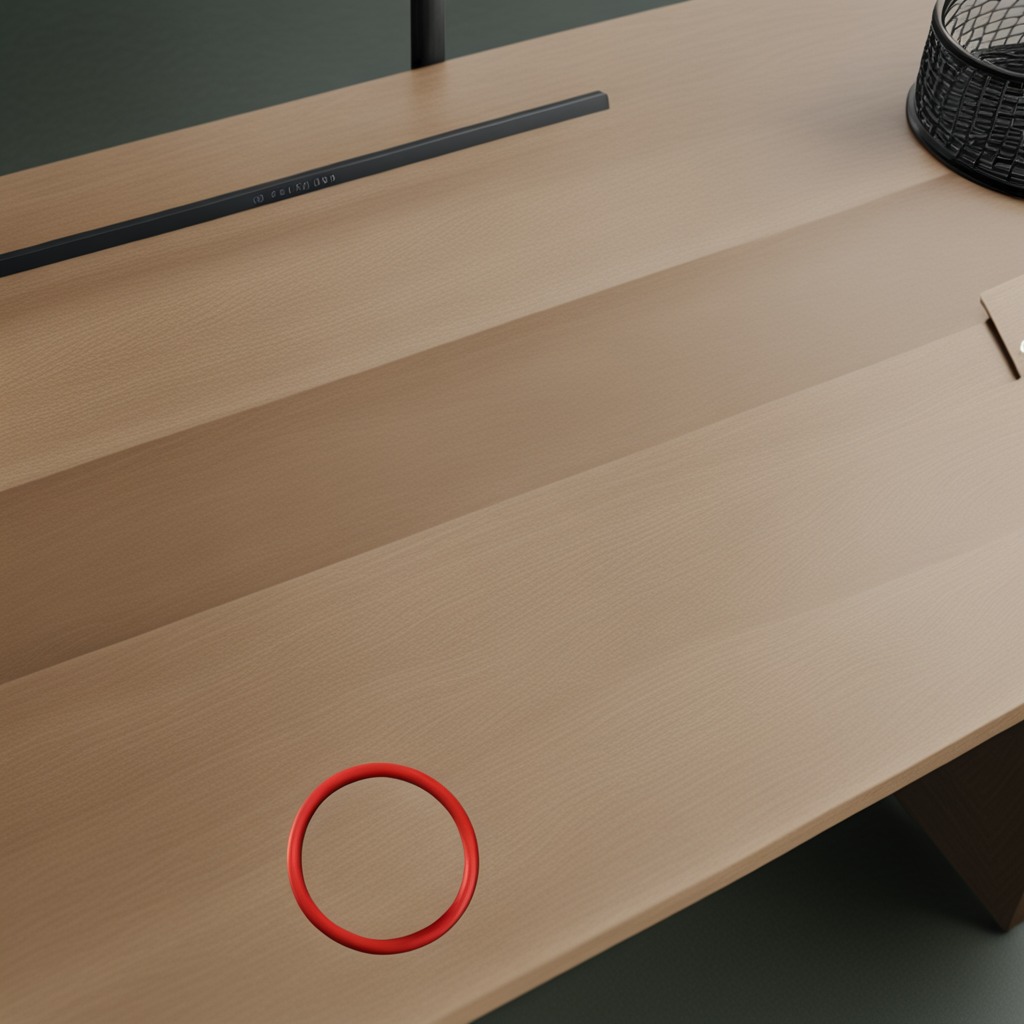
A rubber O-ring lies on the workbench.